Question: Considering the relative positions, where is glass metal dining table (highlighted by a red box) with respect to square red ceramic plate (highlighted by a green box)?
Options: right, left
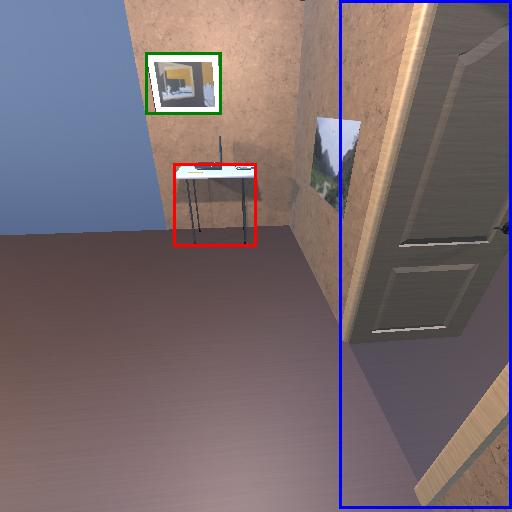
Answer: right